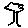
Label: tree